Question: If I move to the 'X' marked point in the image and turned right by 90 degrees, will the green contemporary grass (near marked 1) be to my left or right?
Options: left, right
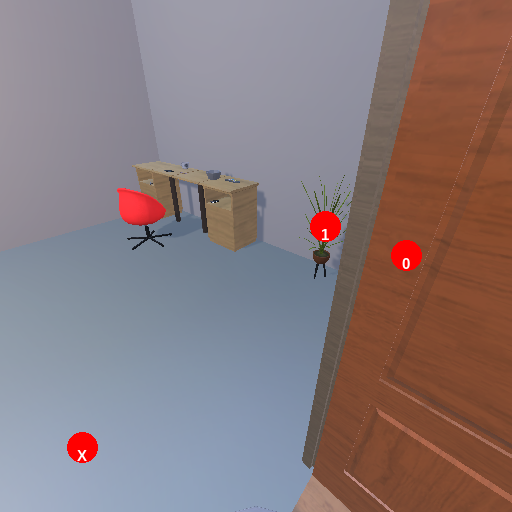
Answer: left